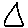
Label: triangle